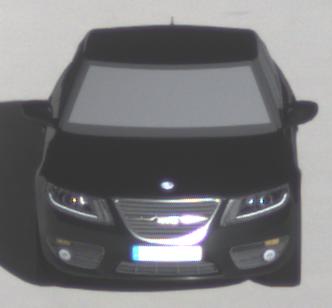
Make: Saab
Model: 5-Sep
Detailed model: 9-5 1.6T
Model produced from: 2010/06
Model produced until: 2011/12
Doors: 4
Color: black
Road condition: dry road
Daytime: morning or afternoon
Contrast: high contrast